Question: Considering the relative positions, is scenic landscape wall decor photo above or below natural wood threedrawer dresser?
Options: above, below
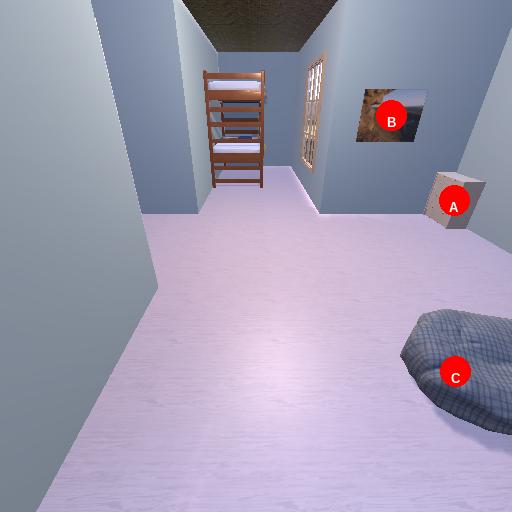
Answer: above